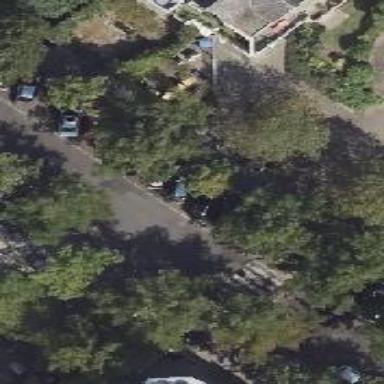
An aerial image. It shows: Avenue lined with broadleaved deciduous trees.